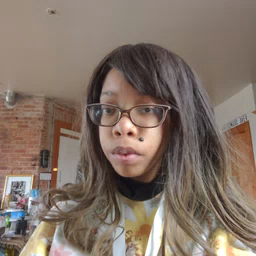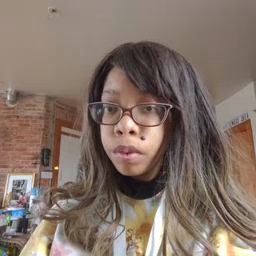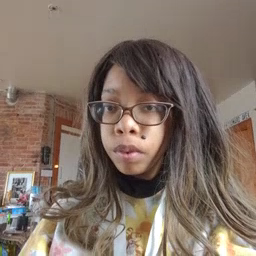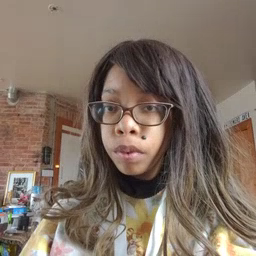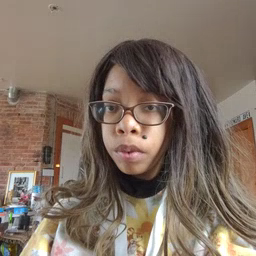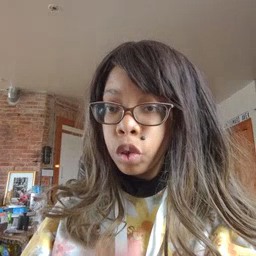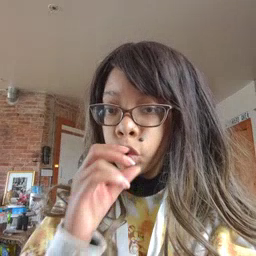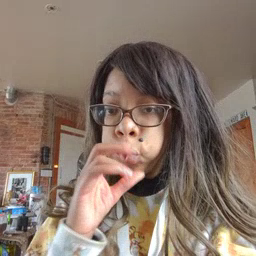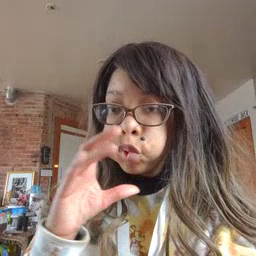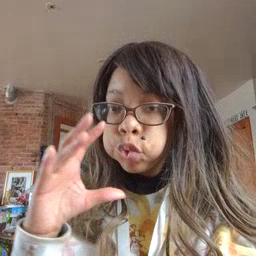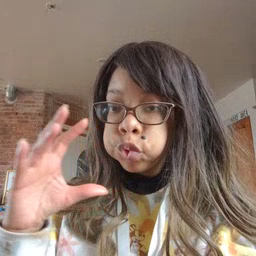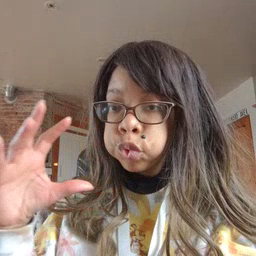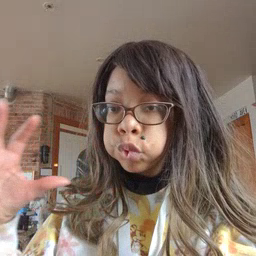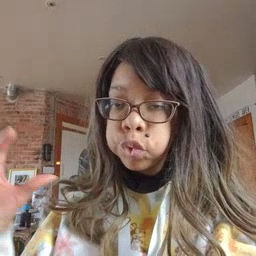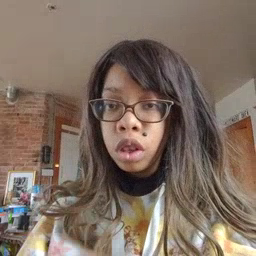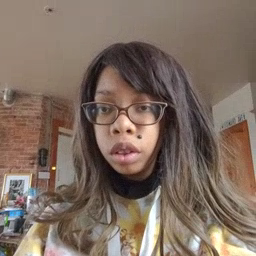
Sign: balloon